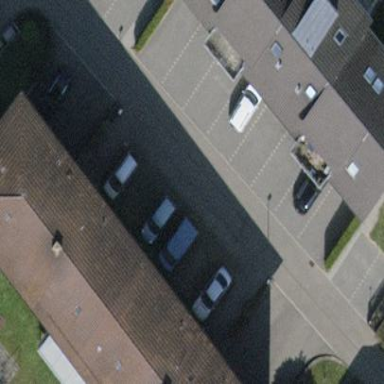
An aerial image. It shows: Image showing building with apartments.